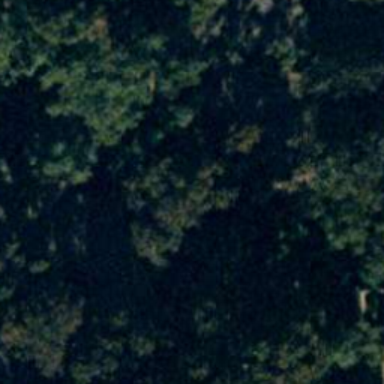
This is a forest with lots of green plants in the shadow .